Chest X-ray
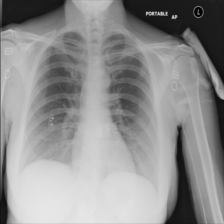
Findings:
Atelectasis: negative
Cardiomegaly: negative
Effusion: negative
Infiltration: negative
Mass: negative
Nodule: negative
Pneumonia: negative
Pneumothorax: negative
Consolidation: negative
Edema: negative
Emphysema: negative
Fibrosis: negative
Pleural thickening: negative
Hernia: negative